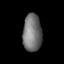
Tissue: lung
Cell type: T cells
Senescence score: 0.2018
Nuclear area (px): 686
Mean DAPI intensity: 116.106